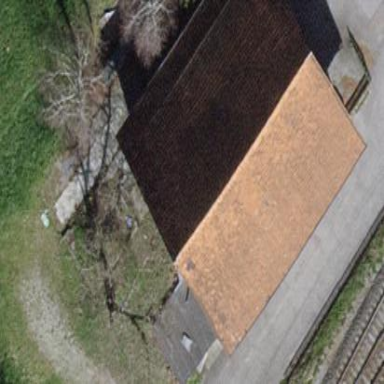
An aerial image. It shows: Farm building.